Question: The green dot in the picture is the starting point, and the blue dot is the end point. Each move can only go one square to the right or down. How many different simple paths are there?
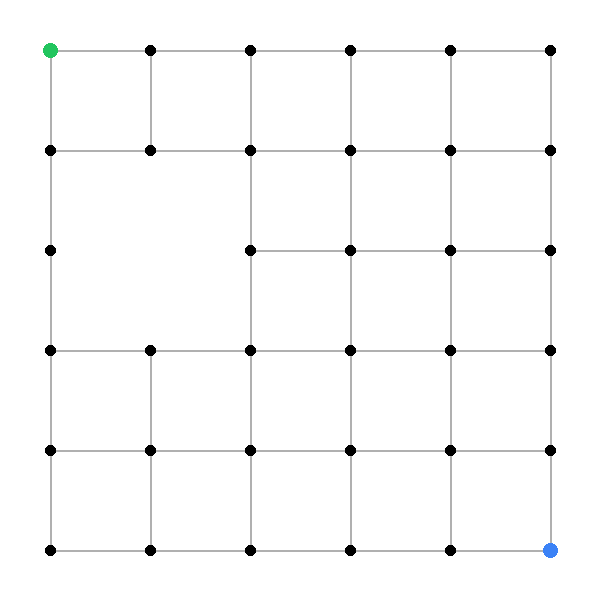
Answer: 147